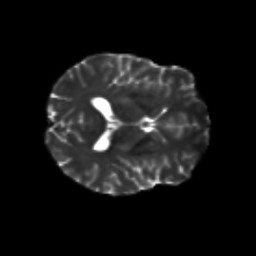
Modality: T2w
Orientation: axial
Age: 44
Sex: male
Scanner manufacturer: siemens
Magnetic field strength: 3 T
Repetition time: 8.6 s
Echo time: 0.095 s